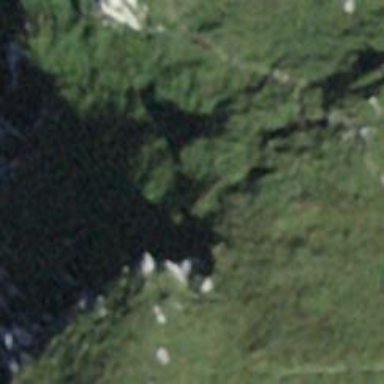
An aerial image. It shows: Natural cliff.